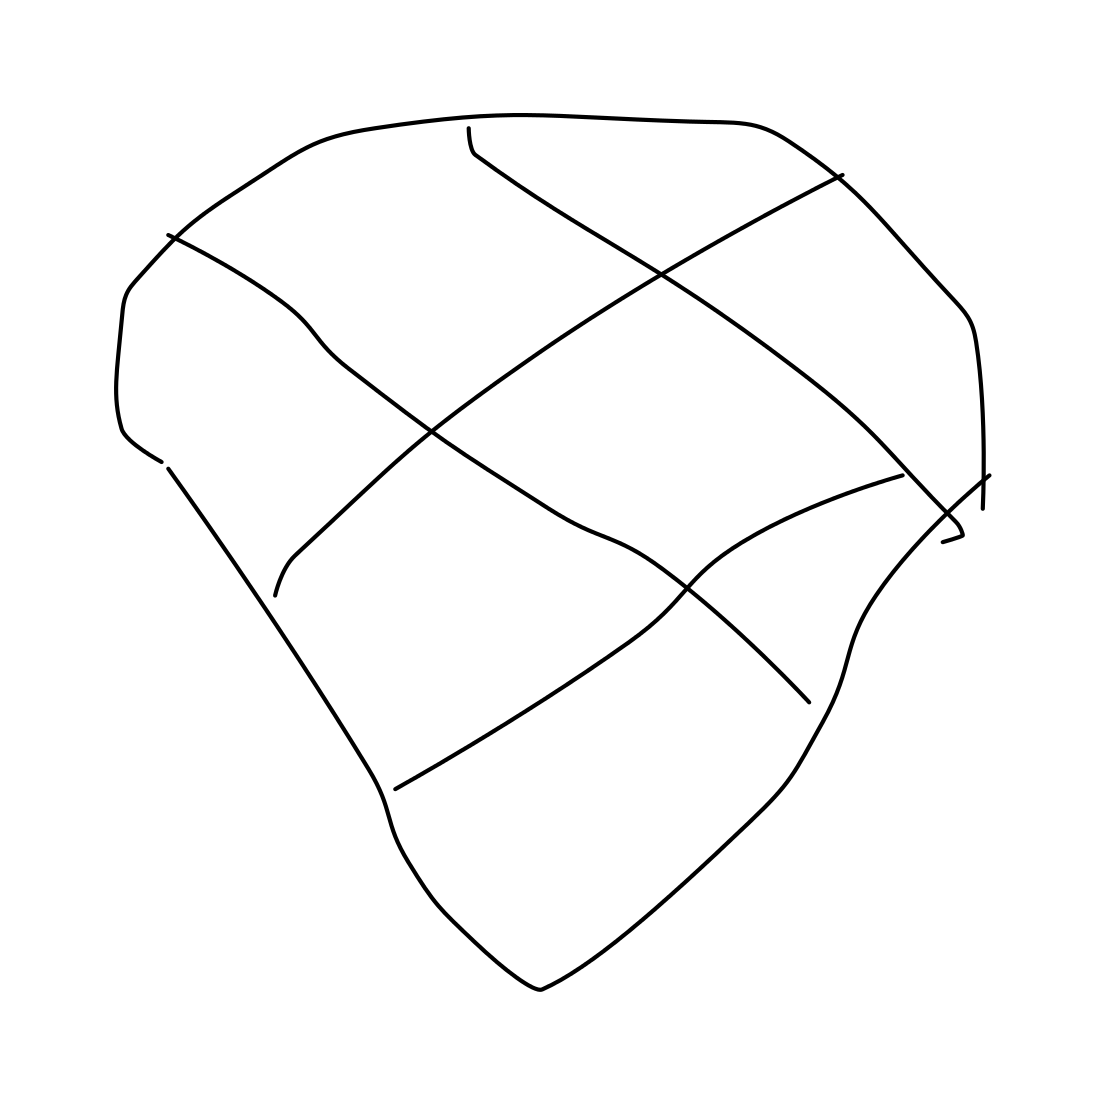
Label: diamond